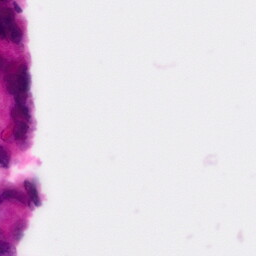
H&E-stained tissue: Pancreatic